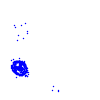
Particle: electron